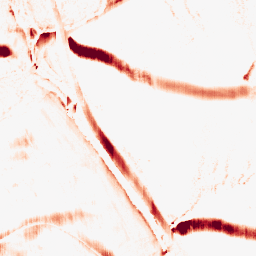
Category: morphological
Decomposition family: morphological_rect
Decomposition parameters: operation: opening
width: 5
height: 20
Upsampling method: regularized
Upsampling parameters: scale: 2
lambda_reg: 0.001
Upsampling scale: 2